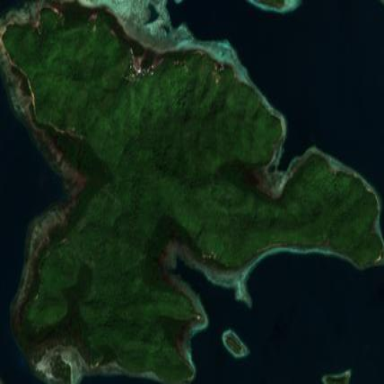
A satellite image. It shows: Island with natural coastline.